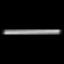
Label: line